Interaction volume radius: 5 \u00c5
Interaction volume height: 25 \u00c5
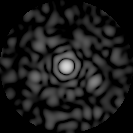
Disorder parameter: 0.8128